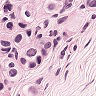
Metastatic tissue present: yes